Interaction volume radius: 5 \u00c5
Interaction volume height: 40 \u00c5
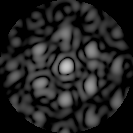
Disorder parameter: 0.652